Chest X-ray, PA view. Patient: 40 years old, sex F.
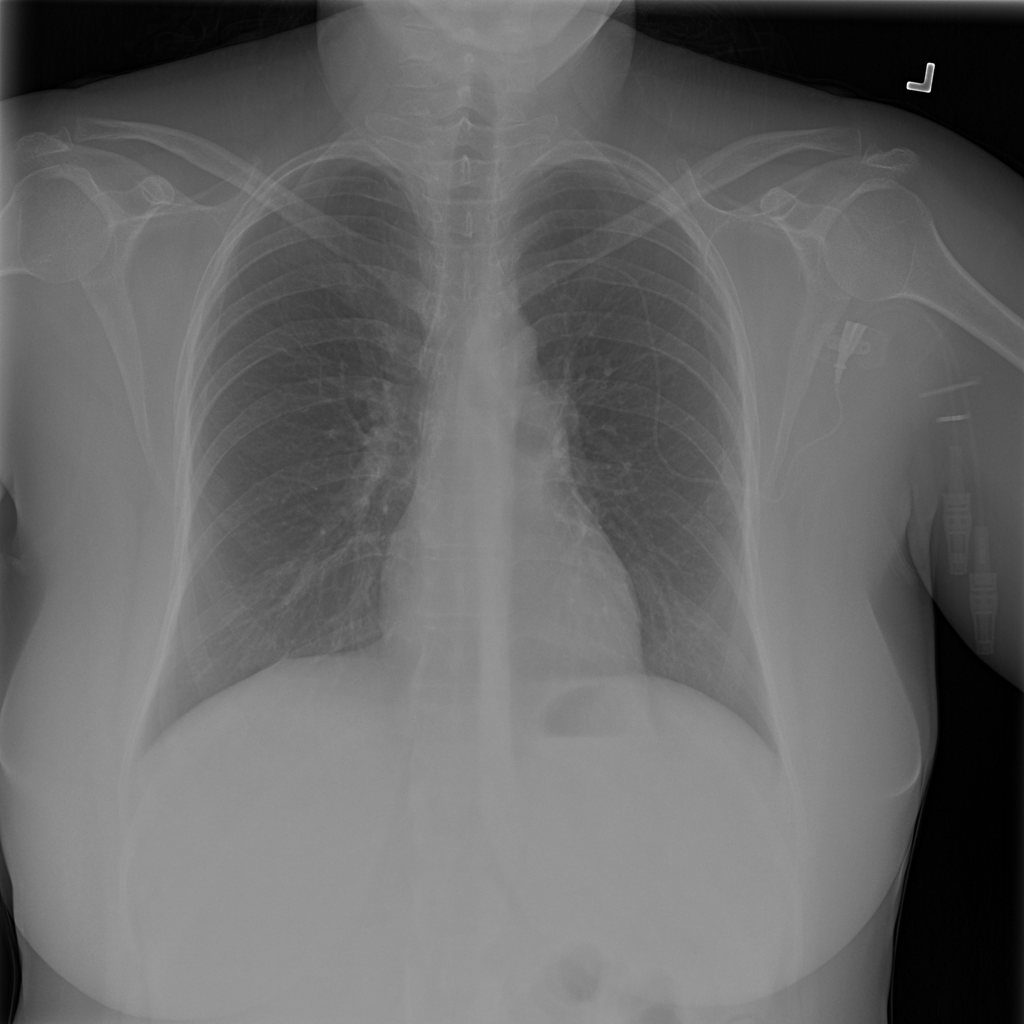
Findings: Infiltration